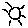
Label: sun